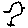
Label: bird